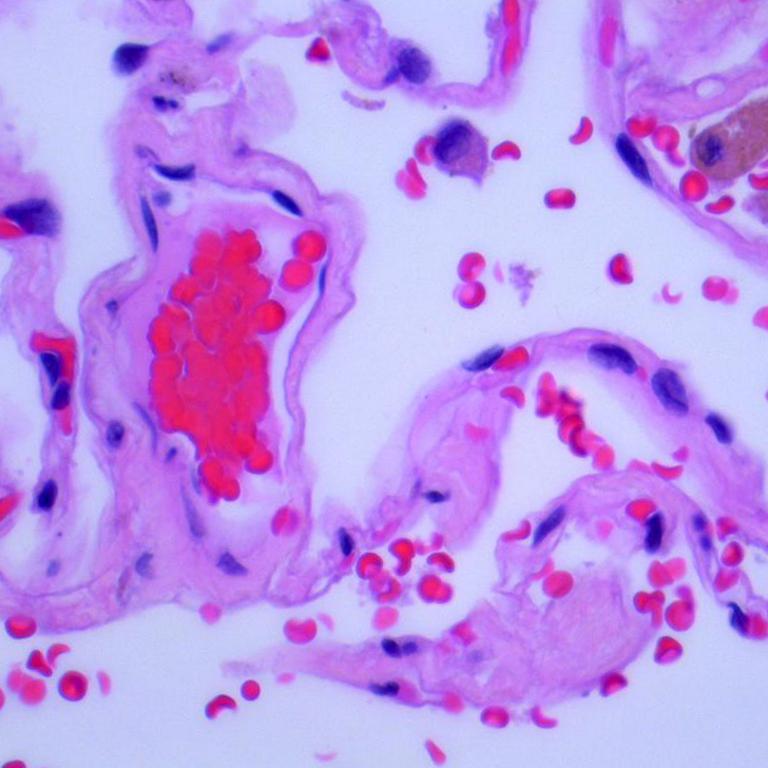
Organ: lung
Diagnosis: benign